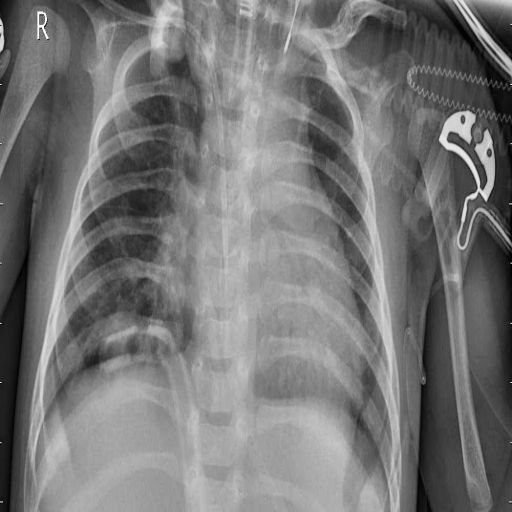
Finding: PNEUMONIA